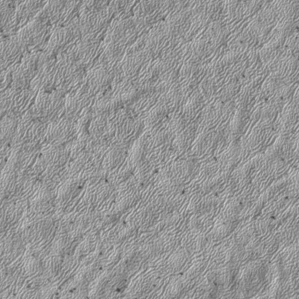
Label: frost